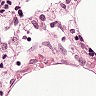
Metastatic tissue present: no